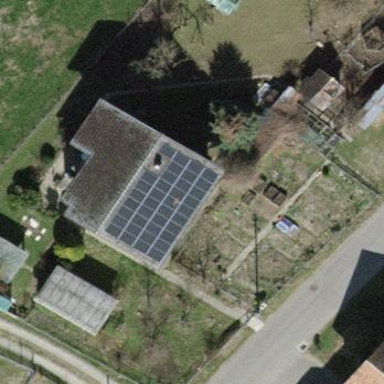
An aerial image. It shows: Solar power generator using photovoltaic panels.